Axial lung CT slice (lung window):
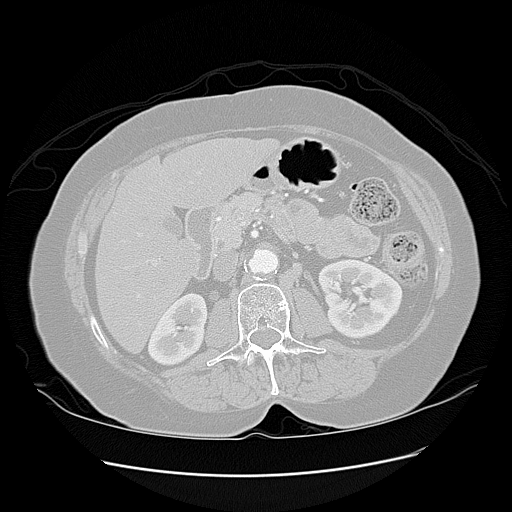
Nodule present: no